Here is the raw accelerometer signal from a rotor rig, plotted against time. Determine the machine's mechanical condition. Answer with exactly one of: normal, misalignment, unbalance, looseness.
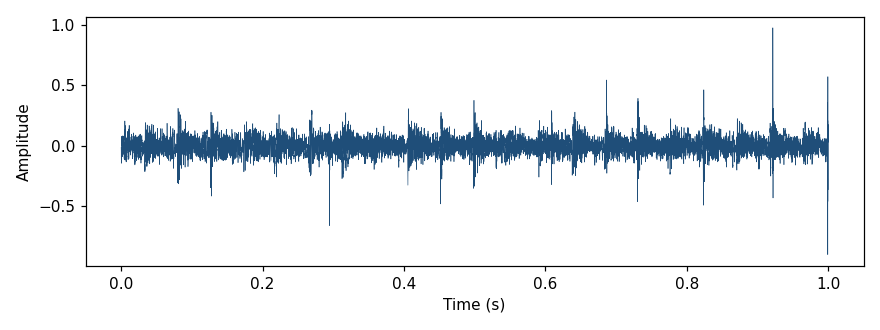
Answer: looseness